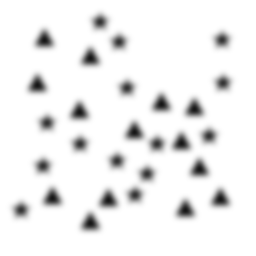
Squares: 0
Triangles: 14
Stars: 14
Total shapes: 28